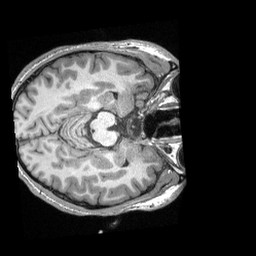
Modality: T1w
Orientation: axial
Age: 19
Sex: male
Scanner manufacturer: siemens
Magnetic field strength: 3 T
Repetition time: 2.3 s
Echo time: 0.00308 s